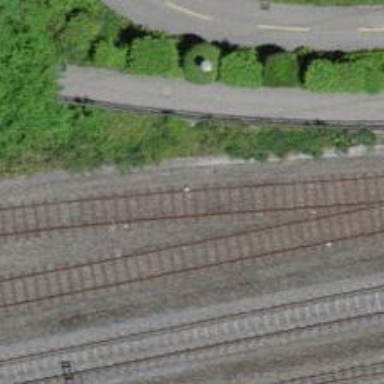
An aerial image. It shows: Railway yard used for servicing trains.